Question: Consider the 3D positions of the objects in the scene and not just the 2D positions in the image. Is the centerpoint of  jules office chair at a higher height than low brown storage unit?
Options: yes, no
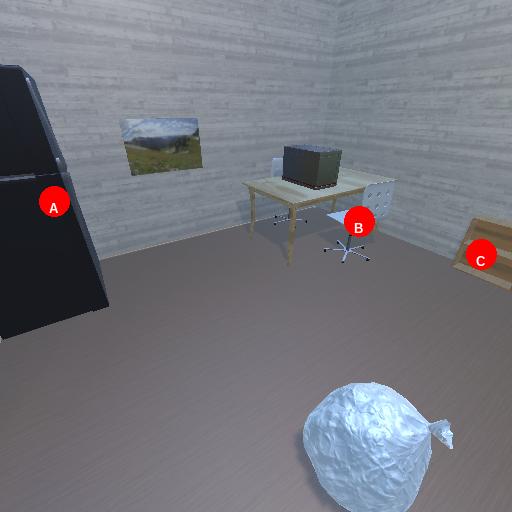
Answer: yes